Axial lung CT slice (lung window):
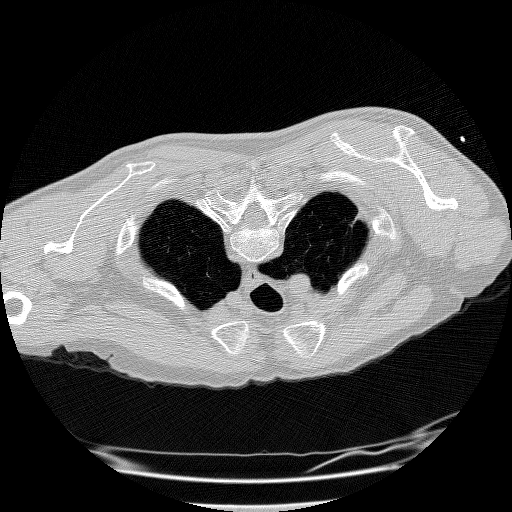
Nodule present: no